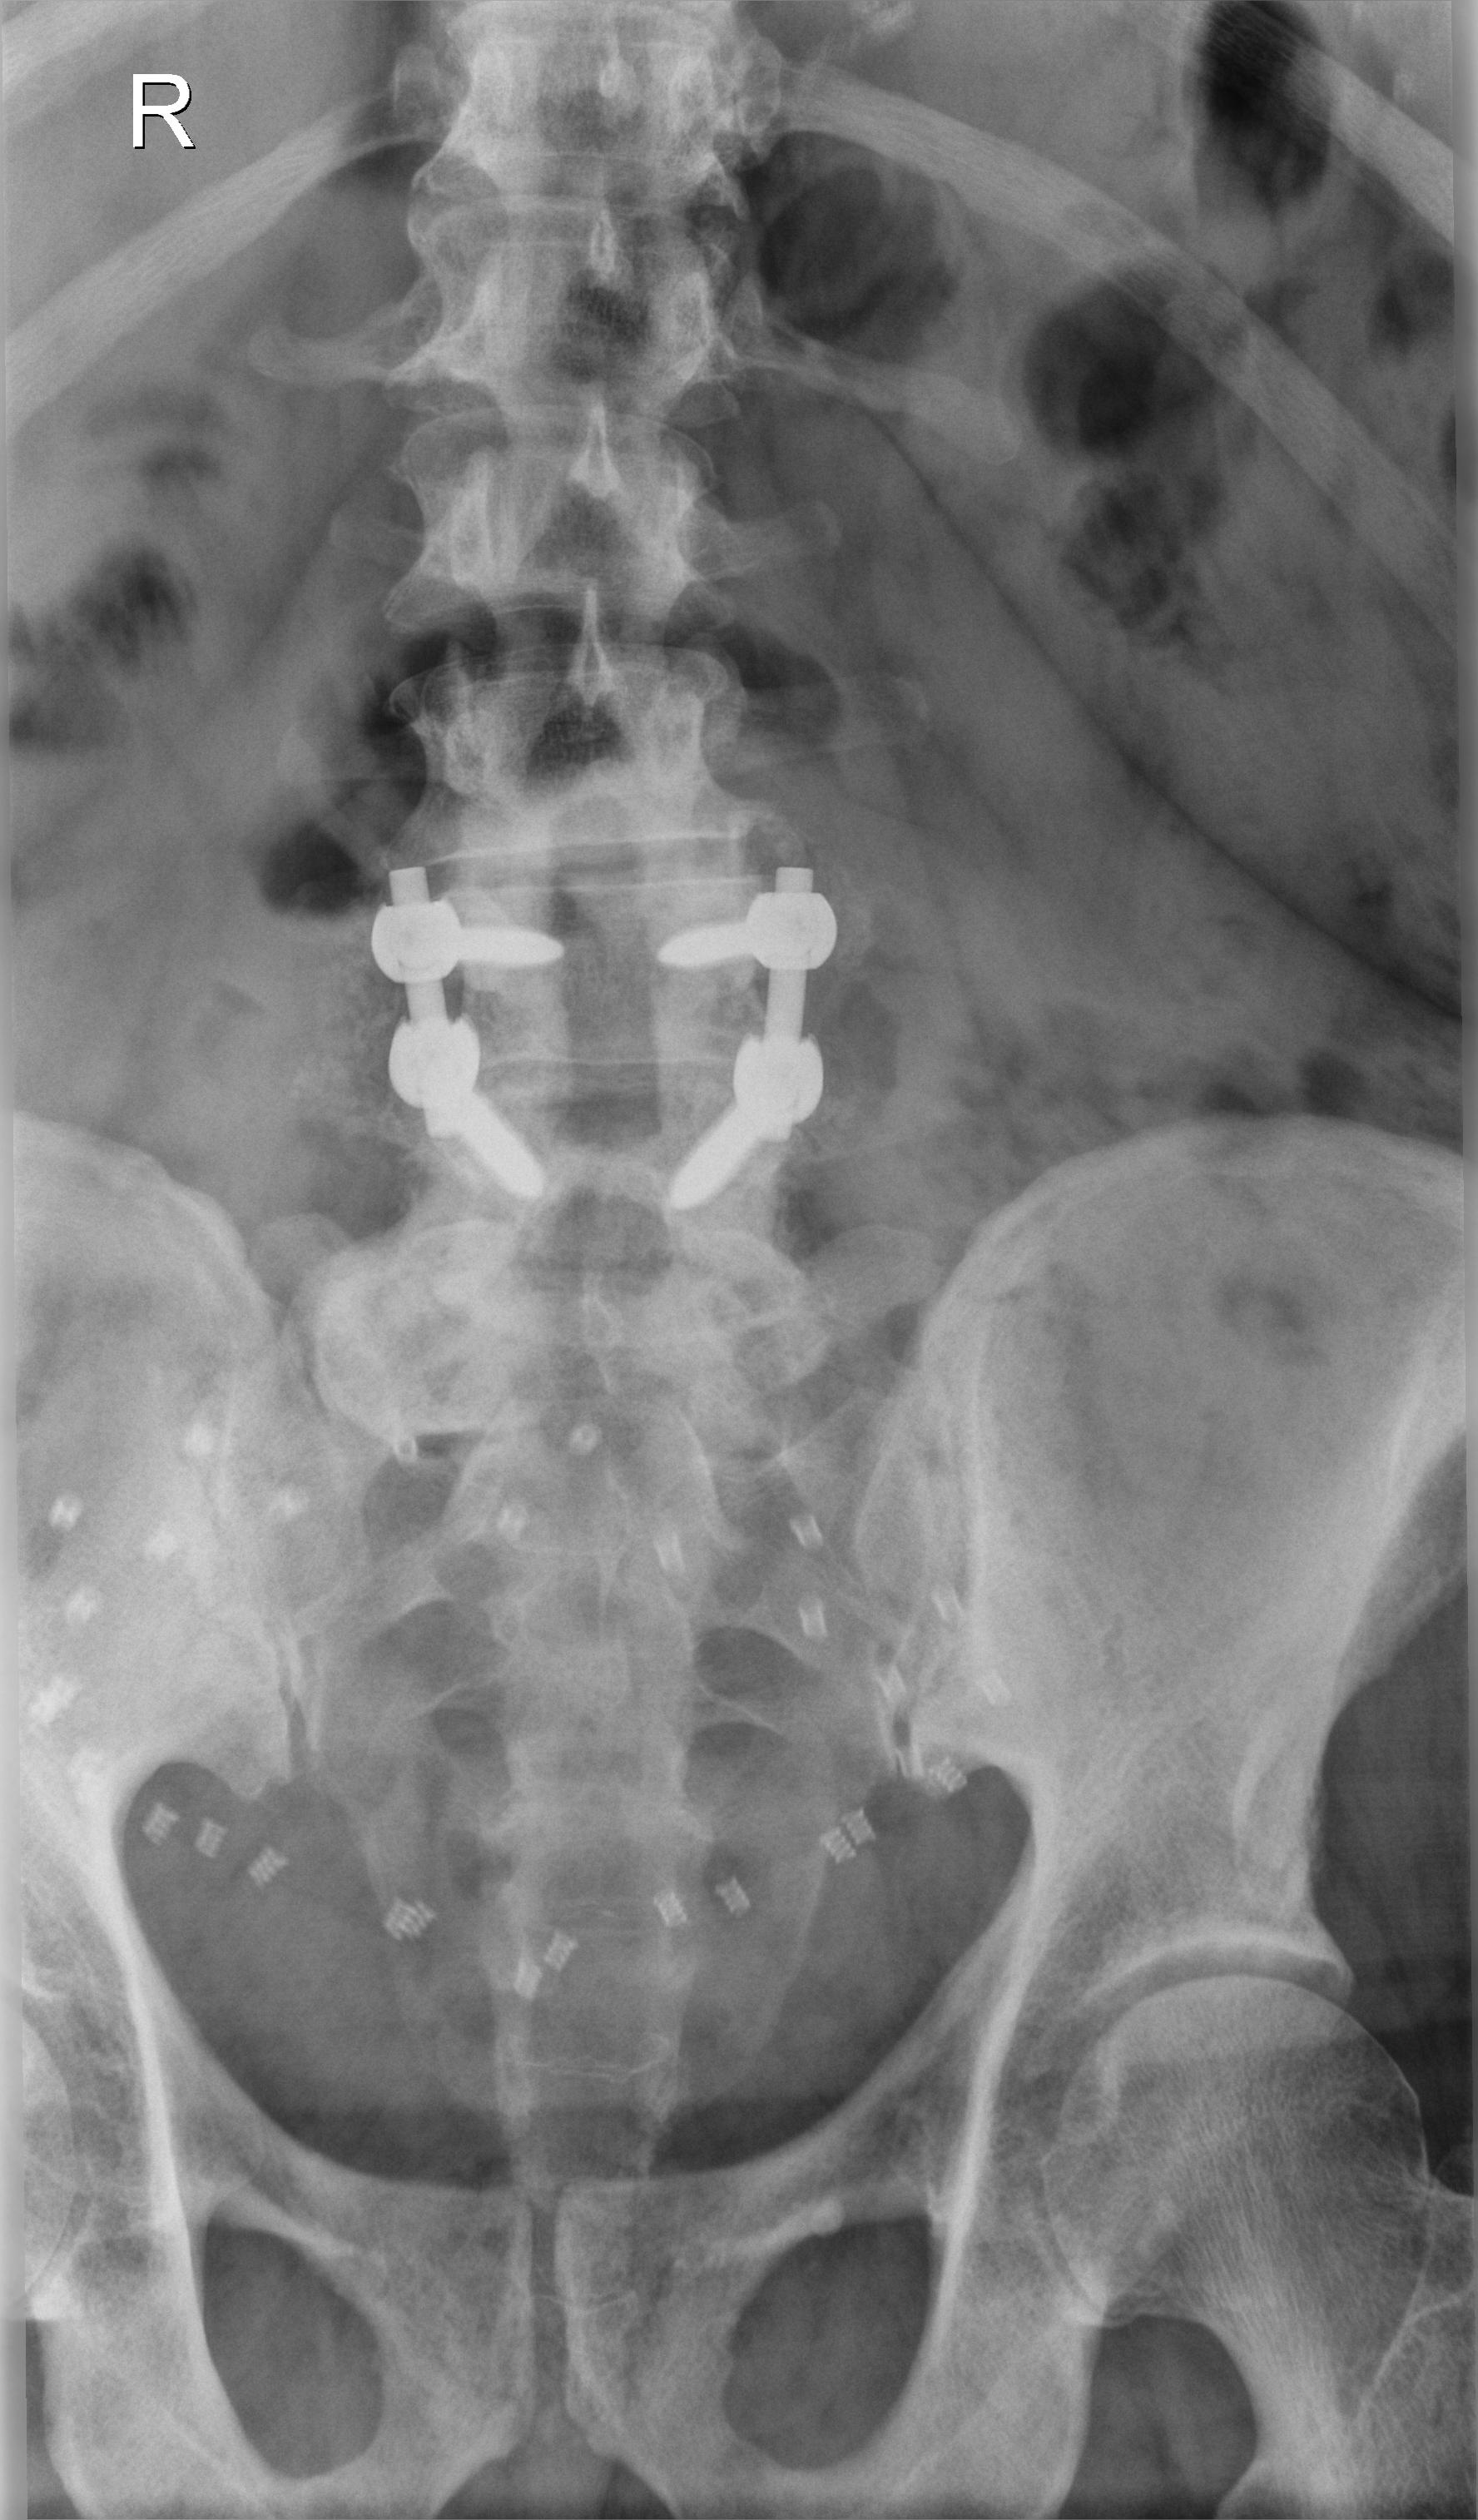
View: AP
Implant manufacturer: nuvasive reline